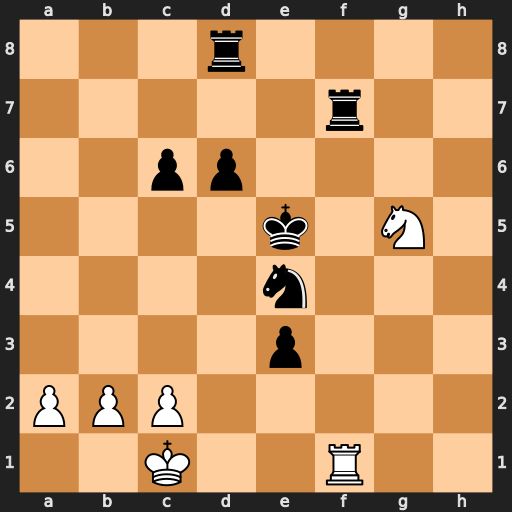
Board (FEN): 3r4/5r2/2pp4/4k1N1/4n3/4p3/PPP5/2K2R2
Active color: w
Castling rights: -
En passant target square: -
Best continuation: Nxf7+ Ke6 Nxd8+